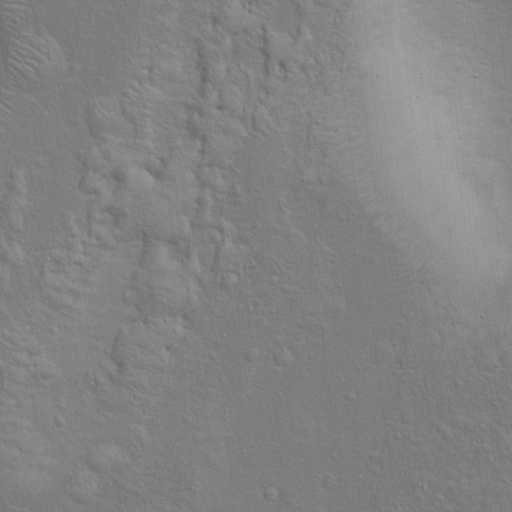
Objects detected: cone